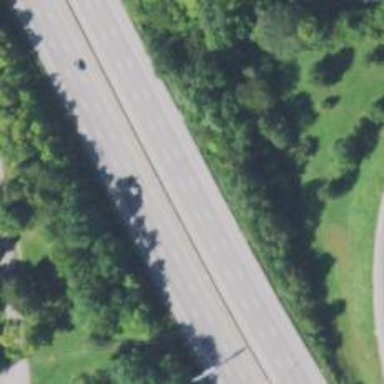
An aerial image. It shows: Motorway with embankment.